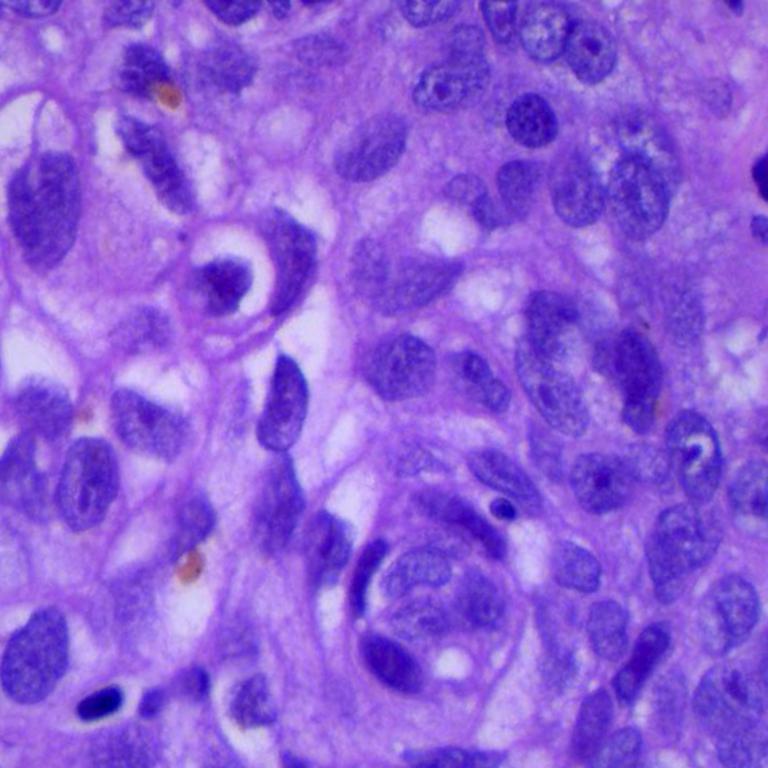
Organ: lung
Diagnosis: squamous carcinomas